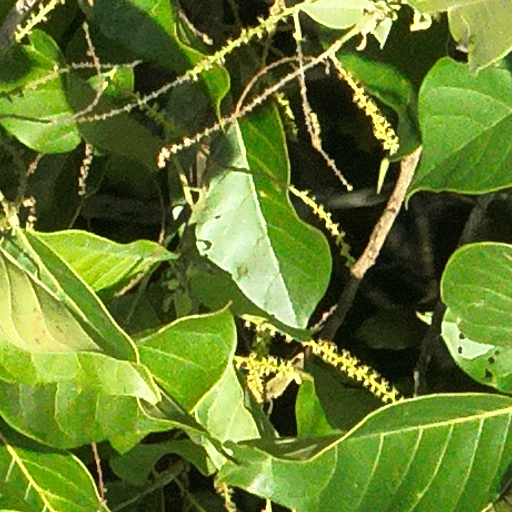
Species: Hieronyma alchorneoides
GBIF accepted scientific name: Hieronyma alchorneoides
Crown area (m\u00b2): 301.526